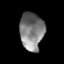
Tissue: prostate
Cell type: T cells
Senescence score: 0.3098
Nuclear area (px): 878
Mean DAPI intensity: 126.009